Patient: sex F, age 56
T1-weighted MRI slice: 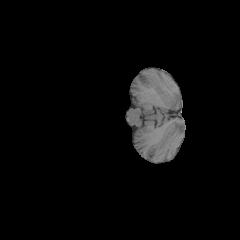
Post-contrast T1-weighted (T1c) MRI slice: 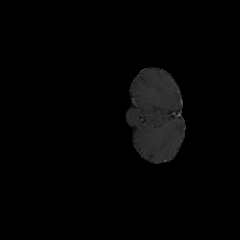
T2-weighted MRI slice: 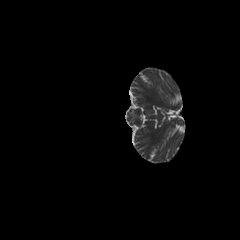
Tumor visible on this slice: no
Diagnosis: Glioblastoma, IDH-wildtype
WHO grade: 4